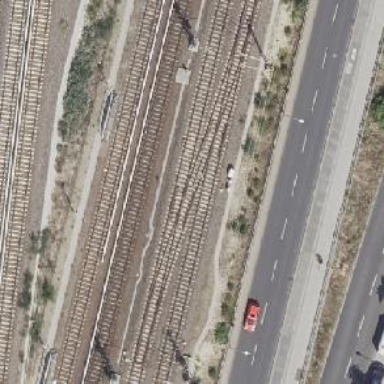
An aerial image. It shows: Railway signal.